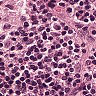
Metastatic tissue present: no